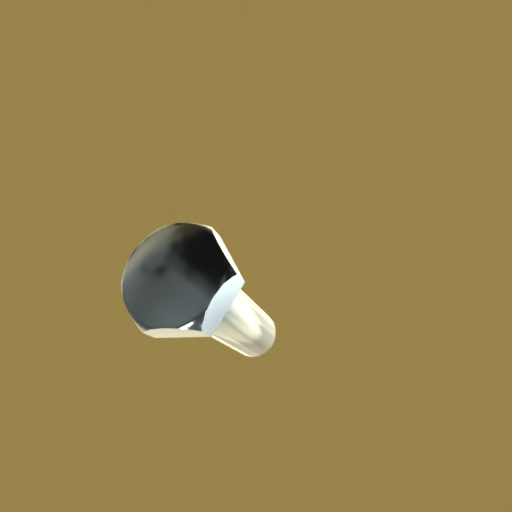
Label: bolt